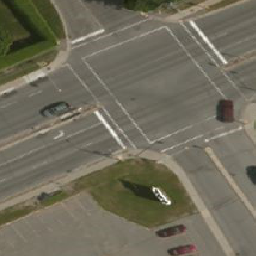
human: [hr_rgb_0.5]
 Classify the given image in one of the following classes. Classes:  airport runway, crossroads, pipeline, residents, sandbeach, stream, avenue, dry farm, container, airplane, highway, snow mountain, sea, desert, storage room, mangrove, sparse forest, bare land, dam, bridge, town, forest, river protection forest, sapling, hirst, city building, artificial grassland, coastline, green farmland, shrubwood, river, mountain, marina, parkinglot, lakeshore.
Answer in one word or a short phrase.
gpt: crossroads